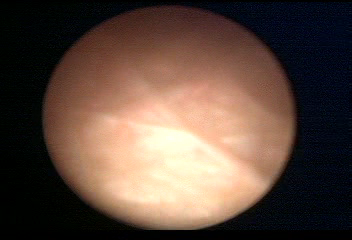
Modality: WLC
Class: Normal mucosa
Bladder cancer association: No